Question: ,
Update: Thanks for all your suggestion
assuming that, this exercise it's like a rebus,
I have a list of numbers made with the concept of Cons and Nil,
'''
List l = new Cons(**3**, new Cons(**2**,new Cons(**1**, new
Cons(**4**, new Cons(**1**, new Nil())))));
'''
and I want to count how many of them are immediately followed by a lower number, recursively.
For example
'''
[5,0,5,3].count() == 2, [5,5,0].count() == 1
'''
The 'count()' method is made by me , the rest is default, and I can't make and other method or use already defined one's like add(),size()...
The but I can't get a solution.
Any solutions are welcome.
'''
abstract class List {
public abstract boolean empty();
public abstract int first();
public abstract int count();
}
class Cons extends List {
private int elem;
private List next;
public Cons(int elem, List next) {
this.elem = elem;
this.next = next;
}
public boolean empty(){
return false;
}
public int first(){
return elem;
}
@Override
public int count() {
if(elem>NEXT) {
return 1 + next.count();
}else {
return next.count();
}
}
'''
'''
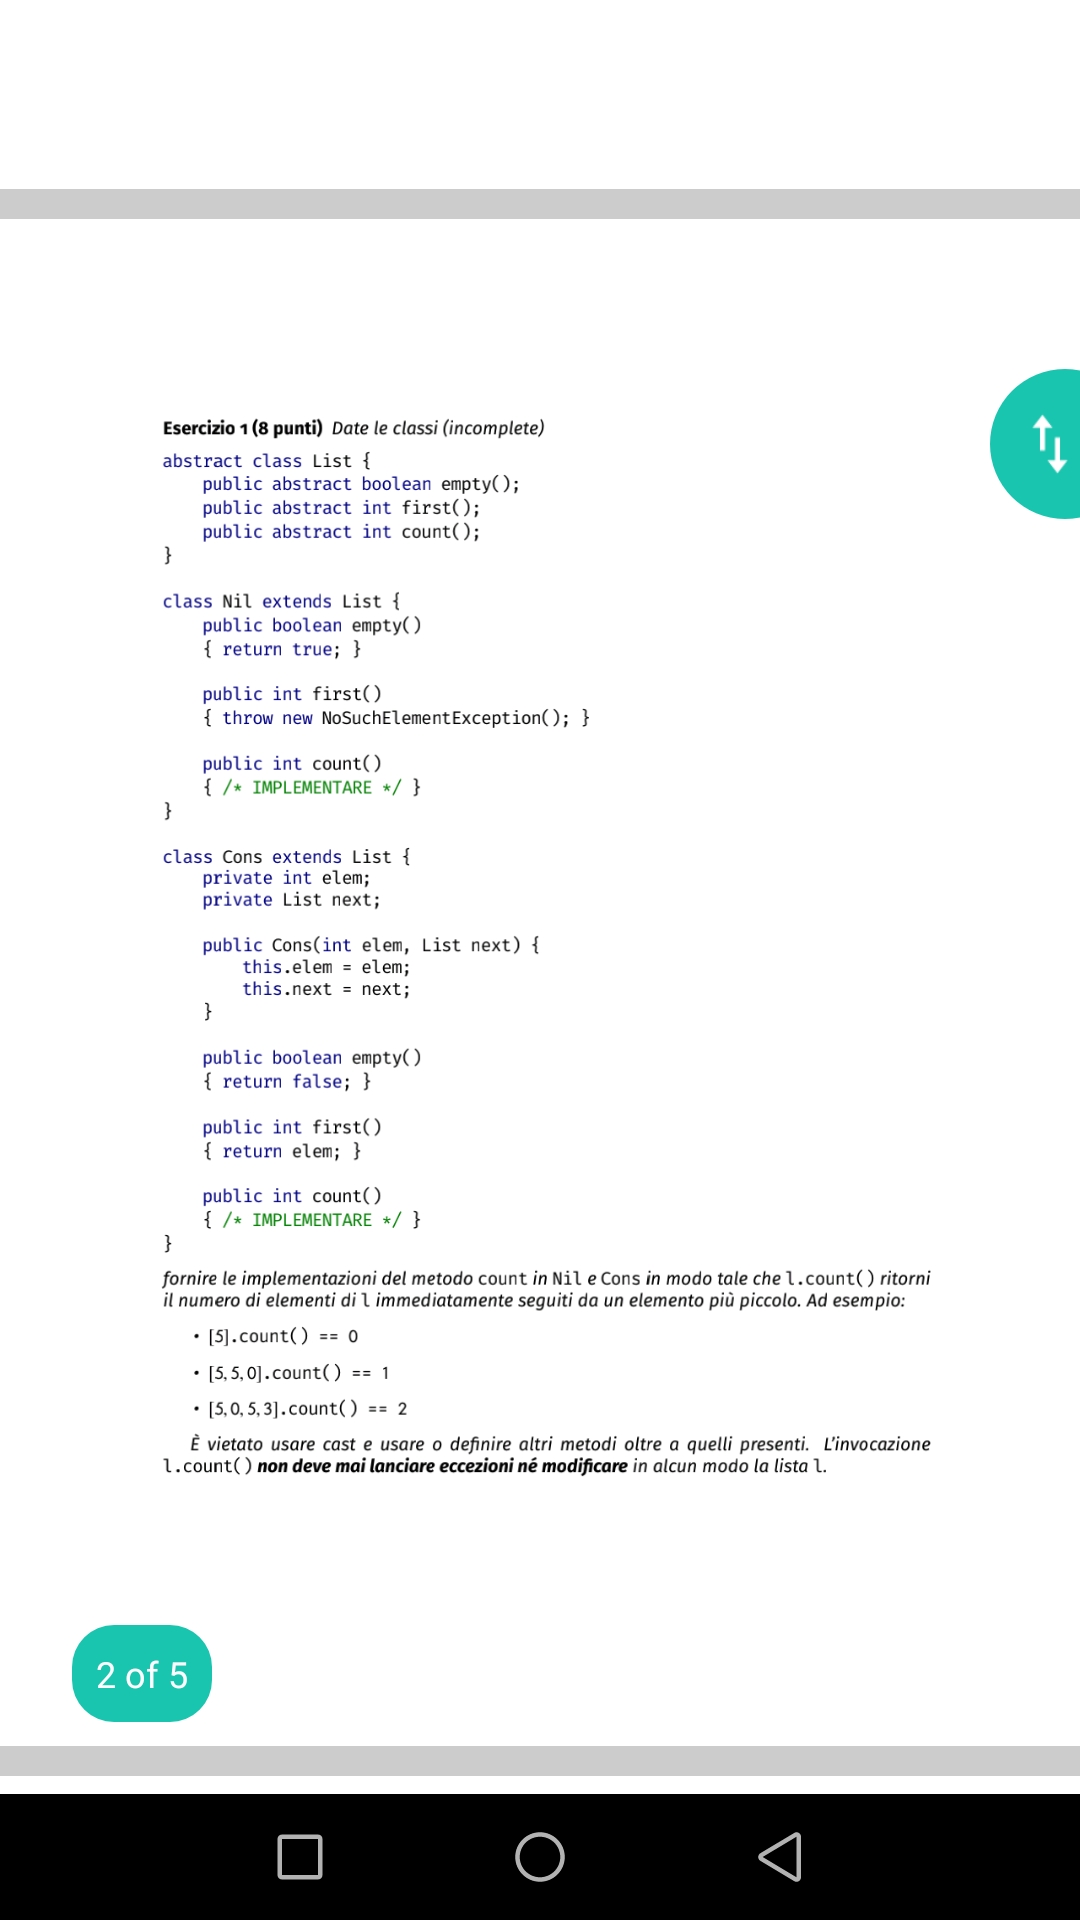
Answer: The following code will create a recursive list with elements with value being defined by the size of the amount of elements found in the 'int' array called 'elements' in 'RecursiveList' class. Call the 'startRecursion()' method to create a recursive list with the defined elements and call 'count()' to get the amount of elements in the array that are .
'''
public static void main(String[] args) {
int count = RecursiveList.startRecursion().count();
System.out.printf("List has %d recursive elements", count);
}
'''
'''
abstract class RecursiveList {
protected static int index = -1;
protected static int[] elements = new int[]{ 5,2,1,4,3,2,6 };
public static RecursiveList startRecursion() {
return new Cons();
}
public abstract boolean empty();
public abstract int count();
public abstract Integer getElement();
public static int incIndex() {
return index += 1;
}
}
'''
'''
public class Cons extends RecursiveList {
private static int result;
private final Integer elem;
private final RecursiveList prev;
private final RecursiveList next;
private Cons(Cons parent) {
prev = parent;
elem = incIndex() < elements.length ? elements[index] : null;
System.out.printf("Creating new Cons with element %d(%d)%n", elem, index);
next = elem != null ? new Cons(this) : null;
}
Cons() {
this(null);
}
public boolean empty() {
return false;
}
@Override
public /*@Nullable*/ Integer getElement() {
return elem;
}
@Override
public int count() {
if (elem != null)
{
if (prev != null && elem < prev.getElement())
result += 1;
if (next != null) {
return next.count();
}
}
return result;
}
}
'''
Alright here is the answer you were actually looking for. This completely conforms to the limitations imposed on <URL> exercise that you provided. The solution uses pure Java, neither the class nor any of it's method or field declarations were modified in any way and no such new elements were added. I've only added the implementation where the exercise said you should.
'''
public static void main(String[] args) {
List l = new Cons(3, new Cons(2,new Cons(1, new
Cons(4, new Cons(1, new Nil())))));
assert l.count() == 3;
l = new Cons(5, new Nil());
assert l.count() == 0;
l = new Cons(5, new Cons(5, new Cons(0, new Nil())));
assert l.count() == 1;
l = new Cons(5, new Cons(0, new Cons(5, new Cons(3, new Nil()))));
assert l.count() == 2;
System.out.println("All tests completed successfully!");
}
'''
'''
import java.util.NoSuchElementException;
public class Cons extends List {
private int elem;
private List next;
public Cons(int elem, List next) {
this.elem = elem;
this.next = next;
}
public boolean empty()
{ return false; }
public int first()
{ return elem; }
public int count()
{
try {
if (first() > next.first()) {
return 1 + next.count();
}
else return next.count();
}
catch (NoSuchElementException e) {
return 0;
}
}
}
'''
'''
import java.util.NoSuchElementException;
public class Nil extends List {
public boolean empty()
{ return true; }
public int first()
{ throw new NoSuchElementException(); }
public int count()
{
throw new IllegalAccessError();
}
}
'''